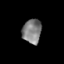
Tissue: skin
Cell type: Epithelial cells
Senescence score: 0.274
Nuclear area (px): 452
Mean DAPI intensity: 127